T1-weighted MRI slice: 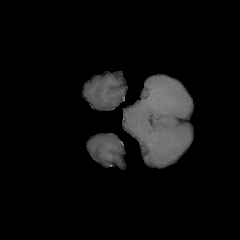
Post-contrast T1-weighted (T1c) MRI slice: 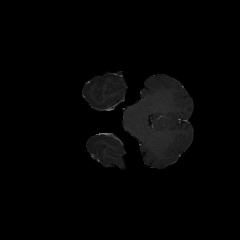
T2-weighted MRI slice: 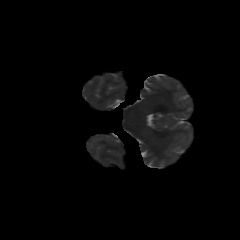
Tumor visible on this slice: no